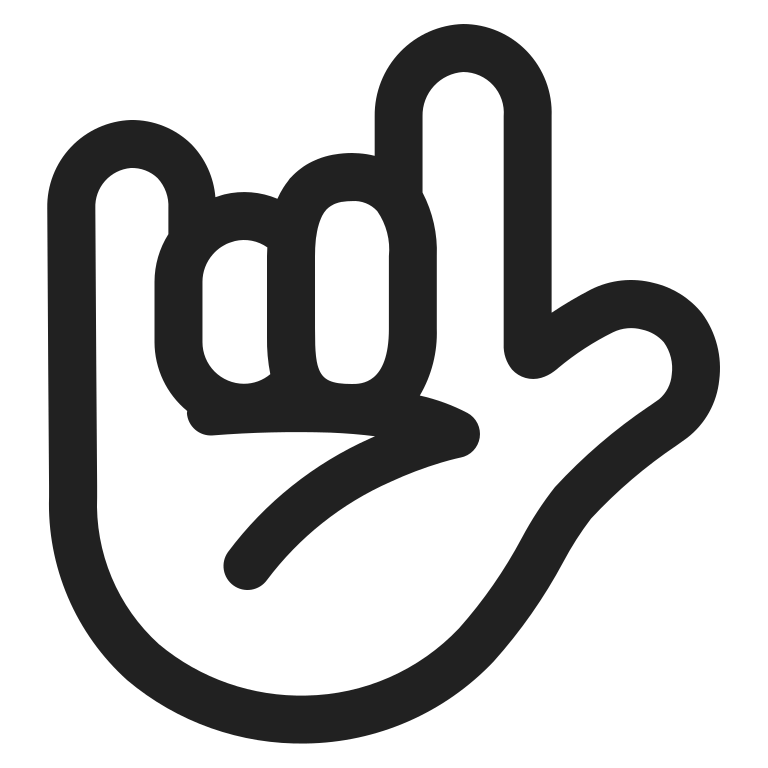
love you gesture high contrast default